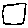
Label: square